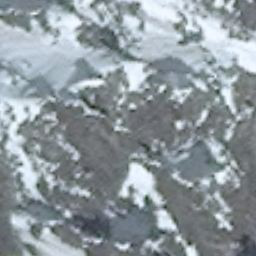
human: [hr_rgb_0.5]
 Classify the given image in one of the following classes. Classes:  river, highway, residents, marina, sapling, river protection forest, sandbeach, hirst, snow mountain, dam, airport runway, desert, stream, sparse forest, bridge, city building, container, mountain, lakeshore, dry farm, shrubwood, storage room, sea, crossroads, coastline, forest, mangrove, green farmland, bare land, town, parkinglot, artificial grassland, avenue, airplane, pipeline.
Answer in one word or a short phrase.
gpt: snow mountain